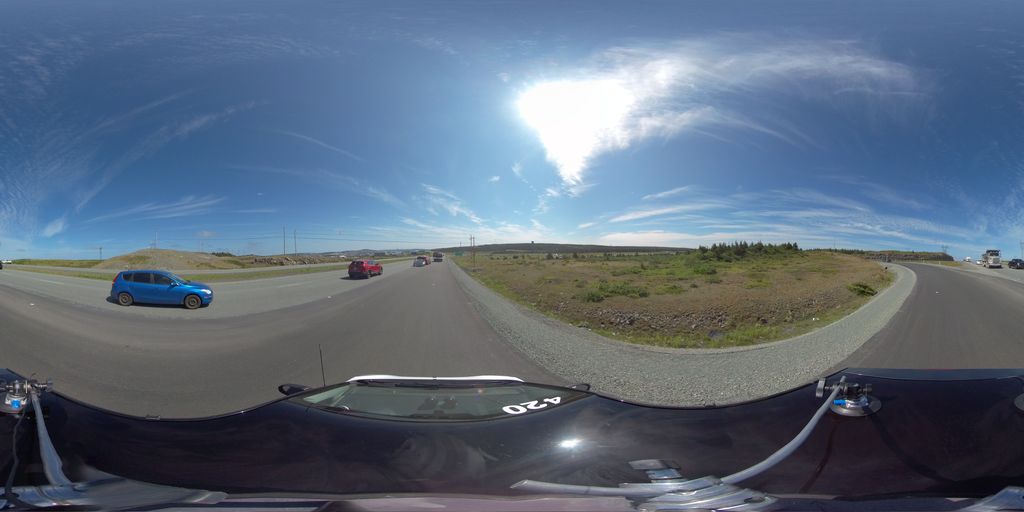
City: st_johns